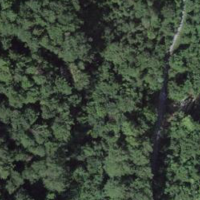
EUNIS habitat code: 45
Species observed at this site:
Campanula trachelium
Atropa belladonna